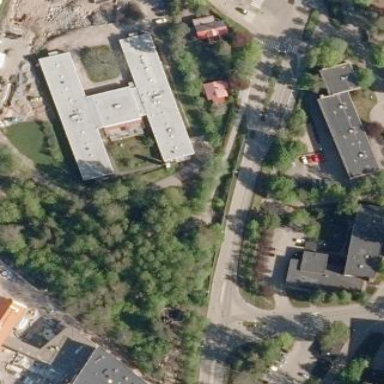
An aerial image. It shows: Building.